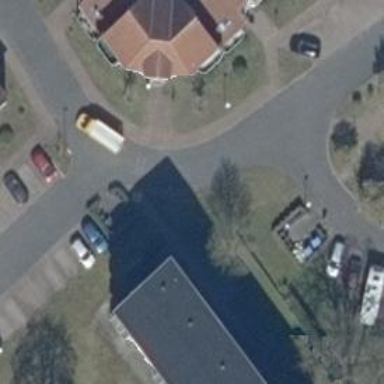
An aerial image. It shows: Living street.